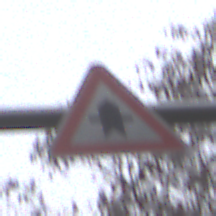
Verkehrszeichen: Vorfahrt
Umgebung: Outdoor, Nature
Tageszeit: Midday
Wetter: Overcast
Licht: Natural
Jahreszeit: Autumn
Kontrast: LowContrast